Как показано на рисунке, угол $\alpha$ при вершине $A$ призмы $ABC$ меньше $90^{\circ}$. Свет может падать на поверхность $AB$ в точке $D$ под произвольным углом, а после преломления падает на поверхность $AC$, причём может и полностью внутренне от неё отразиться. Известно, что угол полного внутреннего отражения света от $AC$ равен $\Theta\ (\Theta<45^{\circ})$, и $AC$ достаточно длинная.
Найдите диапазон значений угла $\alpha$, при которых может произойти полное внутреннее отражение, если свет падает на $AB$ только снизу от нормали.
Найдите диапазон значений угла $\alpha$, при которых может произойти полное внутреннее отражение, если свет падает на $AB$ только сверху от нормали.
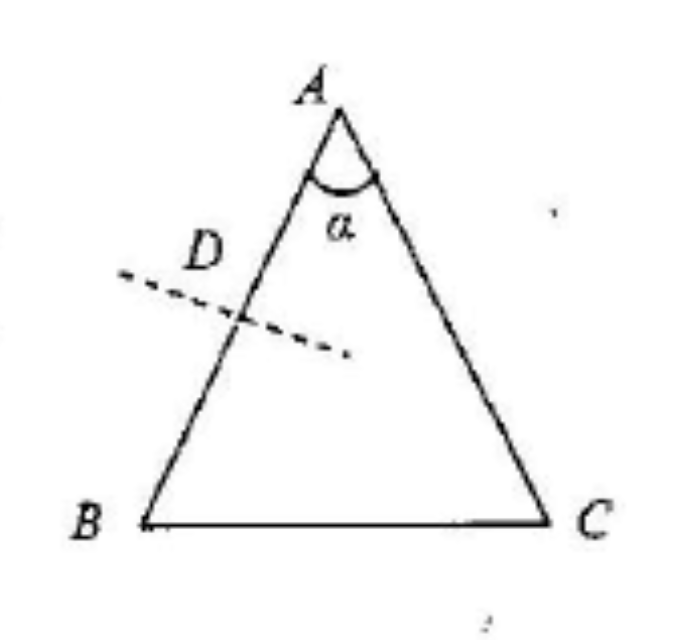
Найдите диапазон значений угла $\alpha$, при которых может произойти полное внутреннее отражение, если свет падает на $AB$ только снизу от нормали.
Ответ: $$\alpha \geq 2 \Theta.$$

Найдите диапазон значений угла $\alpha$, при которых может произойти полное внутреннее отражение, если свет падает на $AB$ только сверху от нормали.
Ответ: $$\Theta \leq \alpha \leq 90^{\circ} - \Theta.$$
Темы:
T, Оптика, Геометрическая оптика, Преломление, Китайские